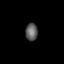
Tissue: skin
Cell type: Epithelial cells
Senescence score: 0.9527
Nuclear area (px): 207
Mean DAPI intensity: 94.783